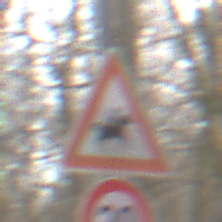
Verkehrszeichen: ReiterLinks
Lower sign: Geschwindigkeit30
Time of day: MorningAfternoon
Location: Outdoor (Nature)
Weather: Clear
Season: Winter
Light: Natural